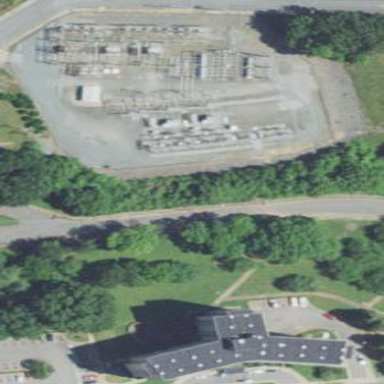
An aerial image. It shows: Distribution level power substation surrounded by fence.